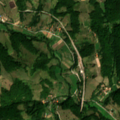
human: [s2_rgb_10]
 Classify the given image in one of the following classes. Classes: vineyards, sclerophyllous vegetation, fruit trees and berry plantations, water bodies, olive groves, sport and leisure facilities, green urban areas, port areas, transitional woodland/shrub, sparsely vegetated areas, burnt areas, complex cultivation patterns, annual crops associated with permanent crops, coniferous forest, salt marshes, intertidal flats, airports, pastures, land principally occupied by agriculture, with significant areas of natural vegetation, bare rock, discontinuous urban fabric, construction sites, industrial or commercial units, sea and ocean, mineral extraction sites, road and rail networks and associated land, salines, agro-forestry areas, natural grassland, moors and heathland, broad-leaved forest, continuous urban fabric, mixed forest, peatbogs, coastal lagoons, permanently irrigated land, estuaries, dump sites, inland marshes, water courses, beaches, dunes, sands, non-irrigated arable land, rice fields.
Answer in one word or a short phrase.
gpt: land principally occupied by agriculture, with significant areas of natural vegetation, broad-leaved forest